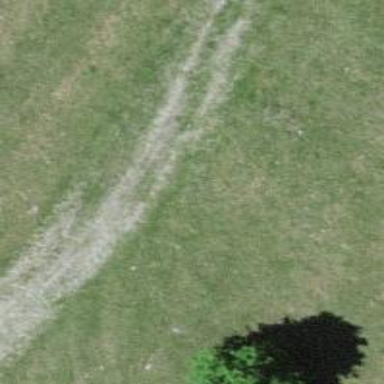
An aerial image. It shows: Grass path.